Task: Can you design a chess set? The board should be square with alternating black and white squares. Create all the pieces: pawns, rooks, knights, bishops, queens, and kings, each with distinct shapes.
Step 50:
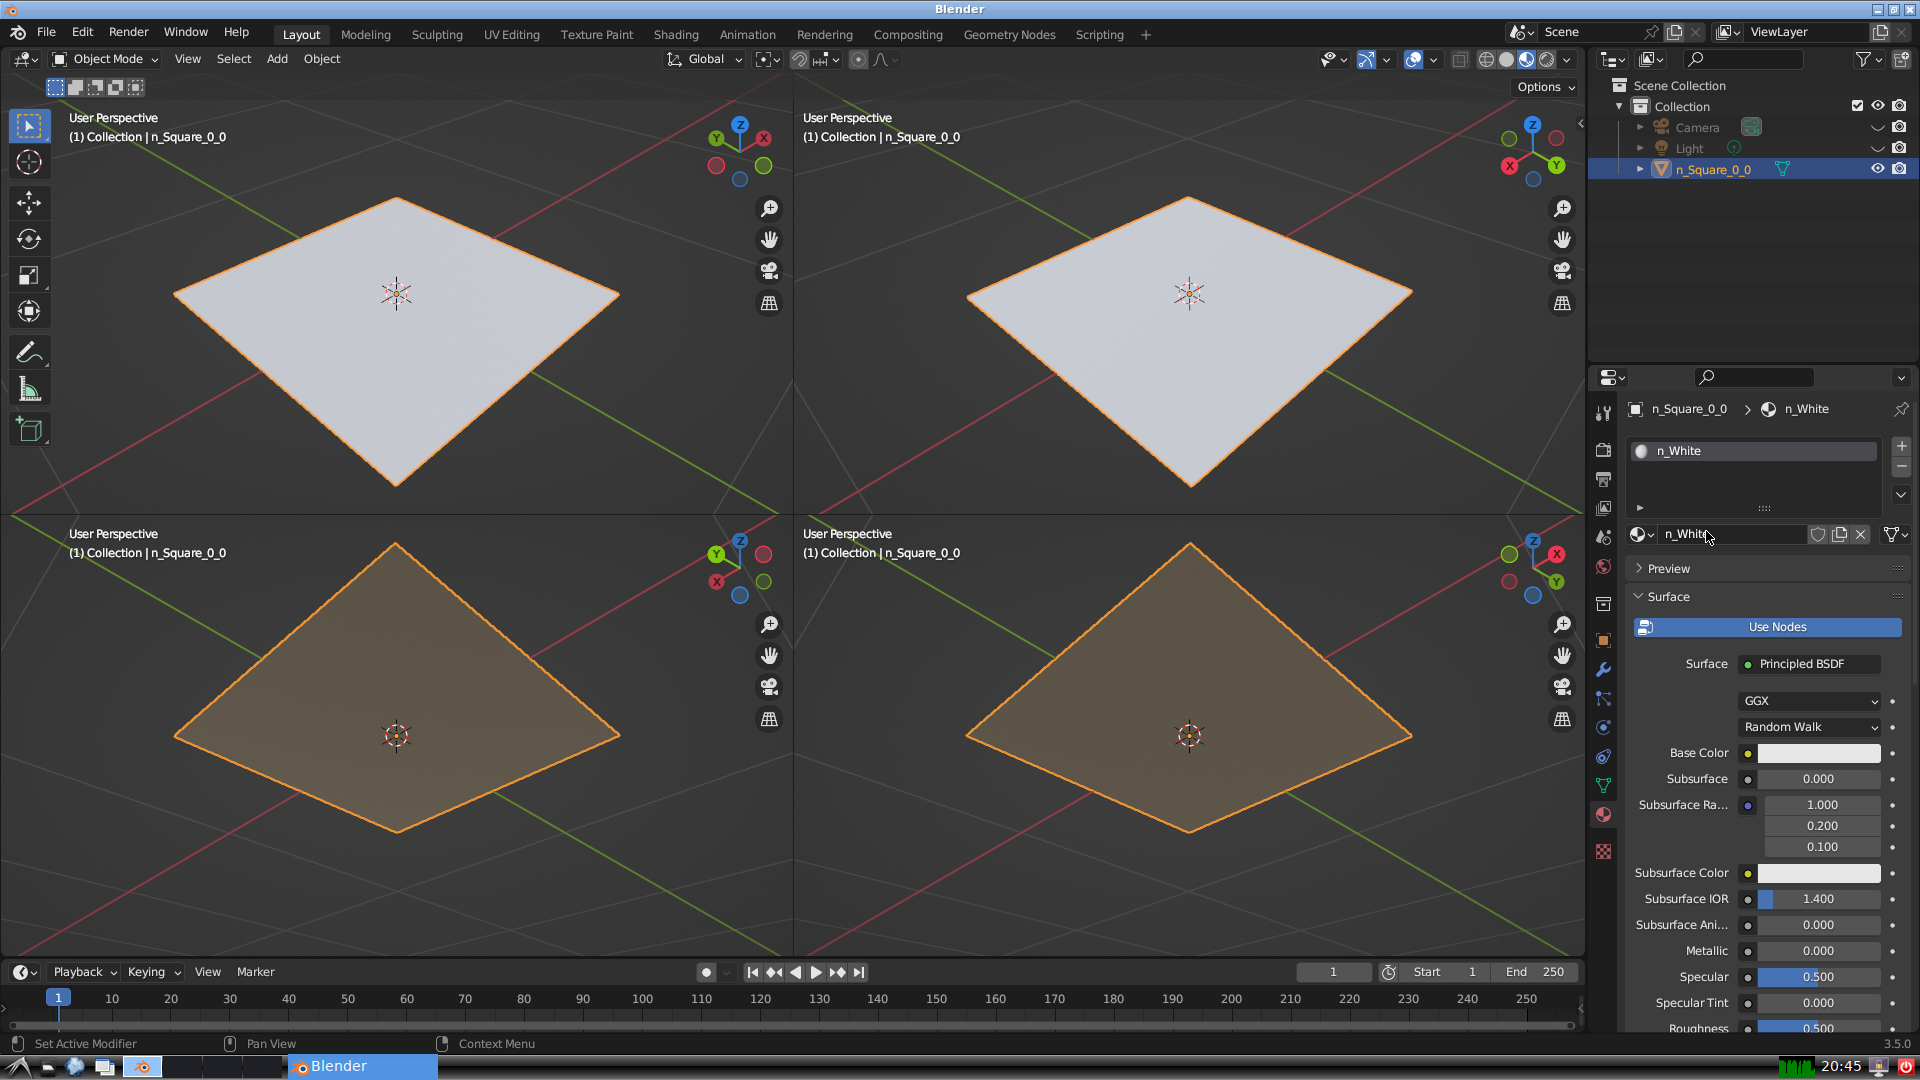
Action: {"mouse_move": [1816, 750]}